Question: I am currently working on a appointment scheduling system which is having a section for reviews left for practices. I am using Jquery Rate plugin to populate the stars on the basis of feedback submitted by users. I have tried every single thing possible to align the stars with text and image. Please see the attached screenshot:

I am trying to have the stars under "Waiting Time" aligned with my image. The image is added to this page like this:
'''
<%= image_tag("review_img_03.png",style:"margin:0px 4px 0px 4px;vertical-align:text-top") %>
'''
Can somebody point me to the right direction how should I go about achieving this ? I have tried every single thing in CSS to accomplish this but none of them are working.
Any help would be highly appreciated.
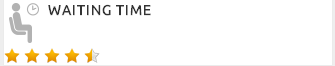
Answer: Have you tried using absolute positioning?
'''
Style = "position:absolute; top:-5px;left:15px;"
'''
Just adjust the top, and left values to get the star where you want.
If you make the position absolute, the parent element must have position = relative. Other wise the stars will align to the body of the page.